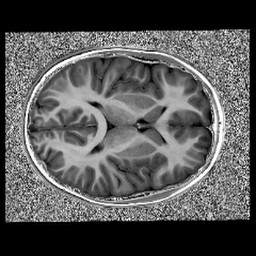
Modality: UNIT1
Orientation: axial
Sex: female
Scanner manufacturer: siemens
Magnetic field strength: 3 T
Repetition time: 5 s
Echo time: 0.00355 s